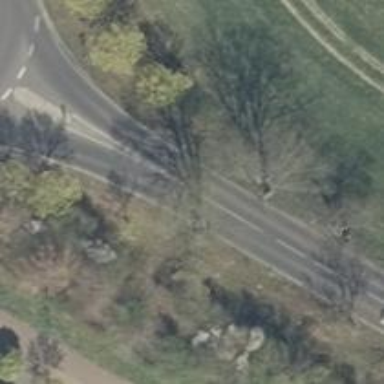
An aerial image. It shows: Secondary road with asphalt surface.